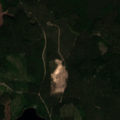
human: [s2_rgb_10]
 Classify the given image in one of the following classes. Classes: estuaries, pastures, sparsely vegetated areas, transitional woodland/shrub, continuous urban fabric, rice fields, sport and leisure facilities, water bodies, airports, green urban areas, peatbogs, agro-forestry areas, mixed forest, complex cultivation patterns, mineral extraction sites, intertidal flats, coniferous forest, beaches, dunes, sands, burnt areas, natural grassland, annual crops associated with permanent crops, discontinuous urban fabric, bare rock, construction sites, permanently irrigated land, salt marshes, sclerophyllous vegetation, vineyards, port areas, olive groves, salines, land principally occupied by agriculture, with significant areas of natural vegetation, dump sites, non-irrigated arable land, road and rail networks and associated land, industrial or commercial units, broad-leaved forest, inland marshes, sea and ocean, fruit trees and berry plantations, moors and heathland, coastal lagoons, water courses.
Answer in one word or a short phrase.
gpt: coniferous forest, water bodies